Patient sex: F
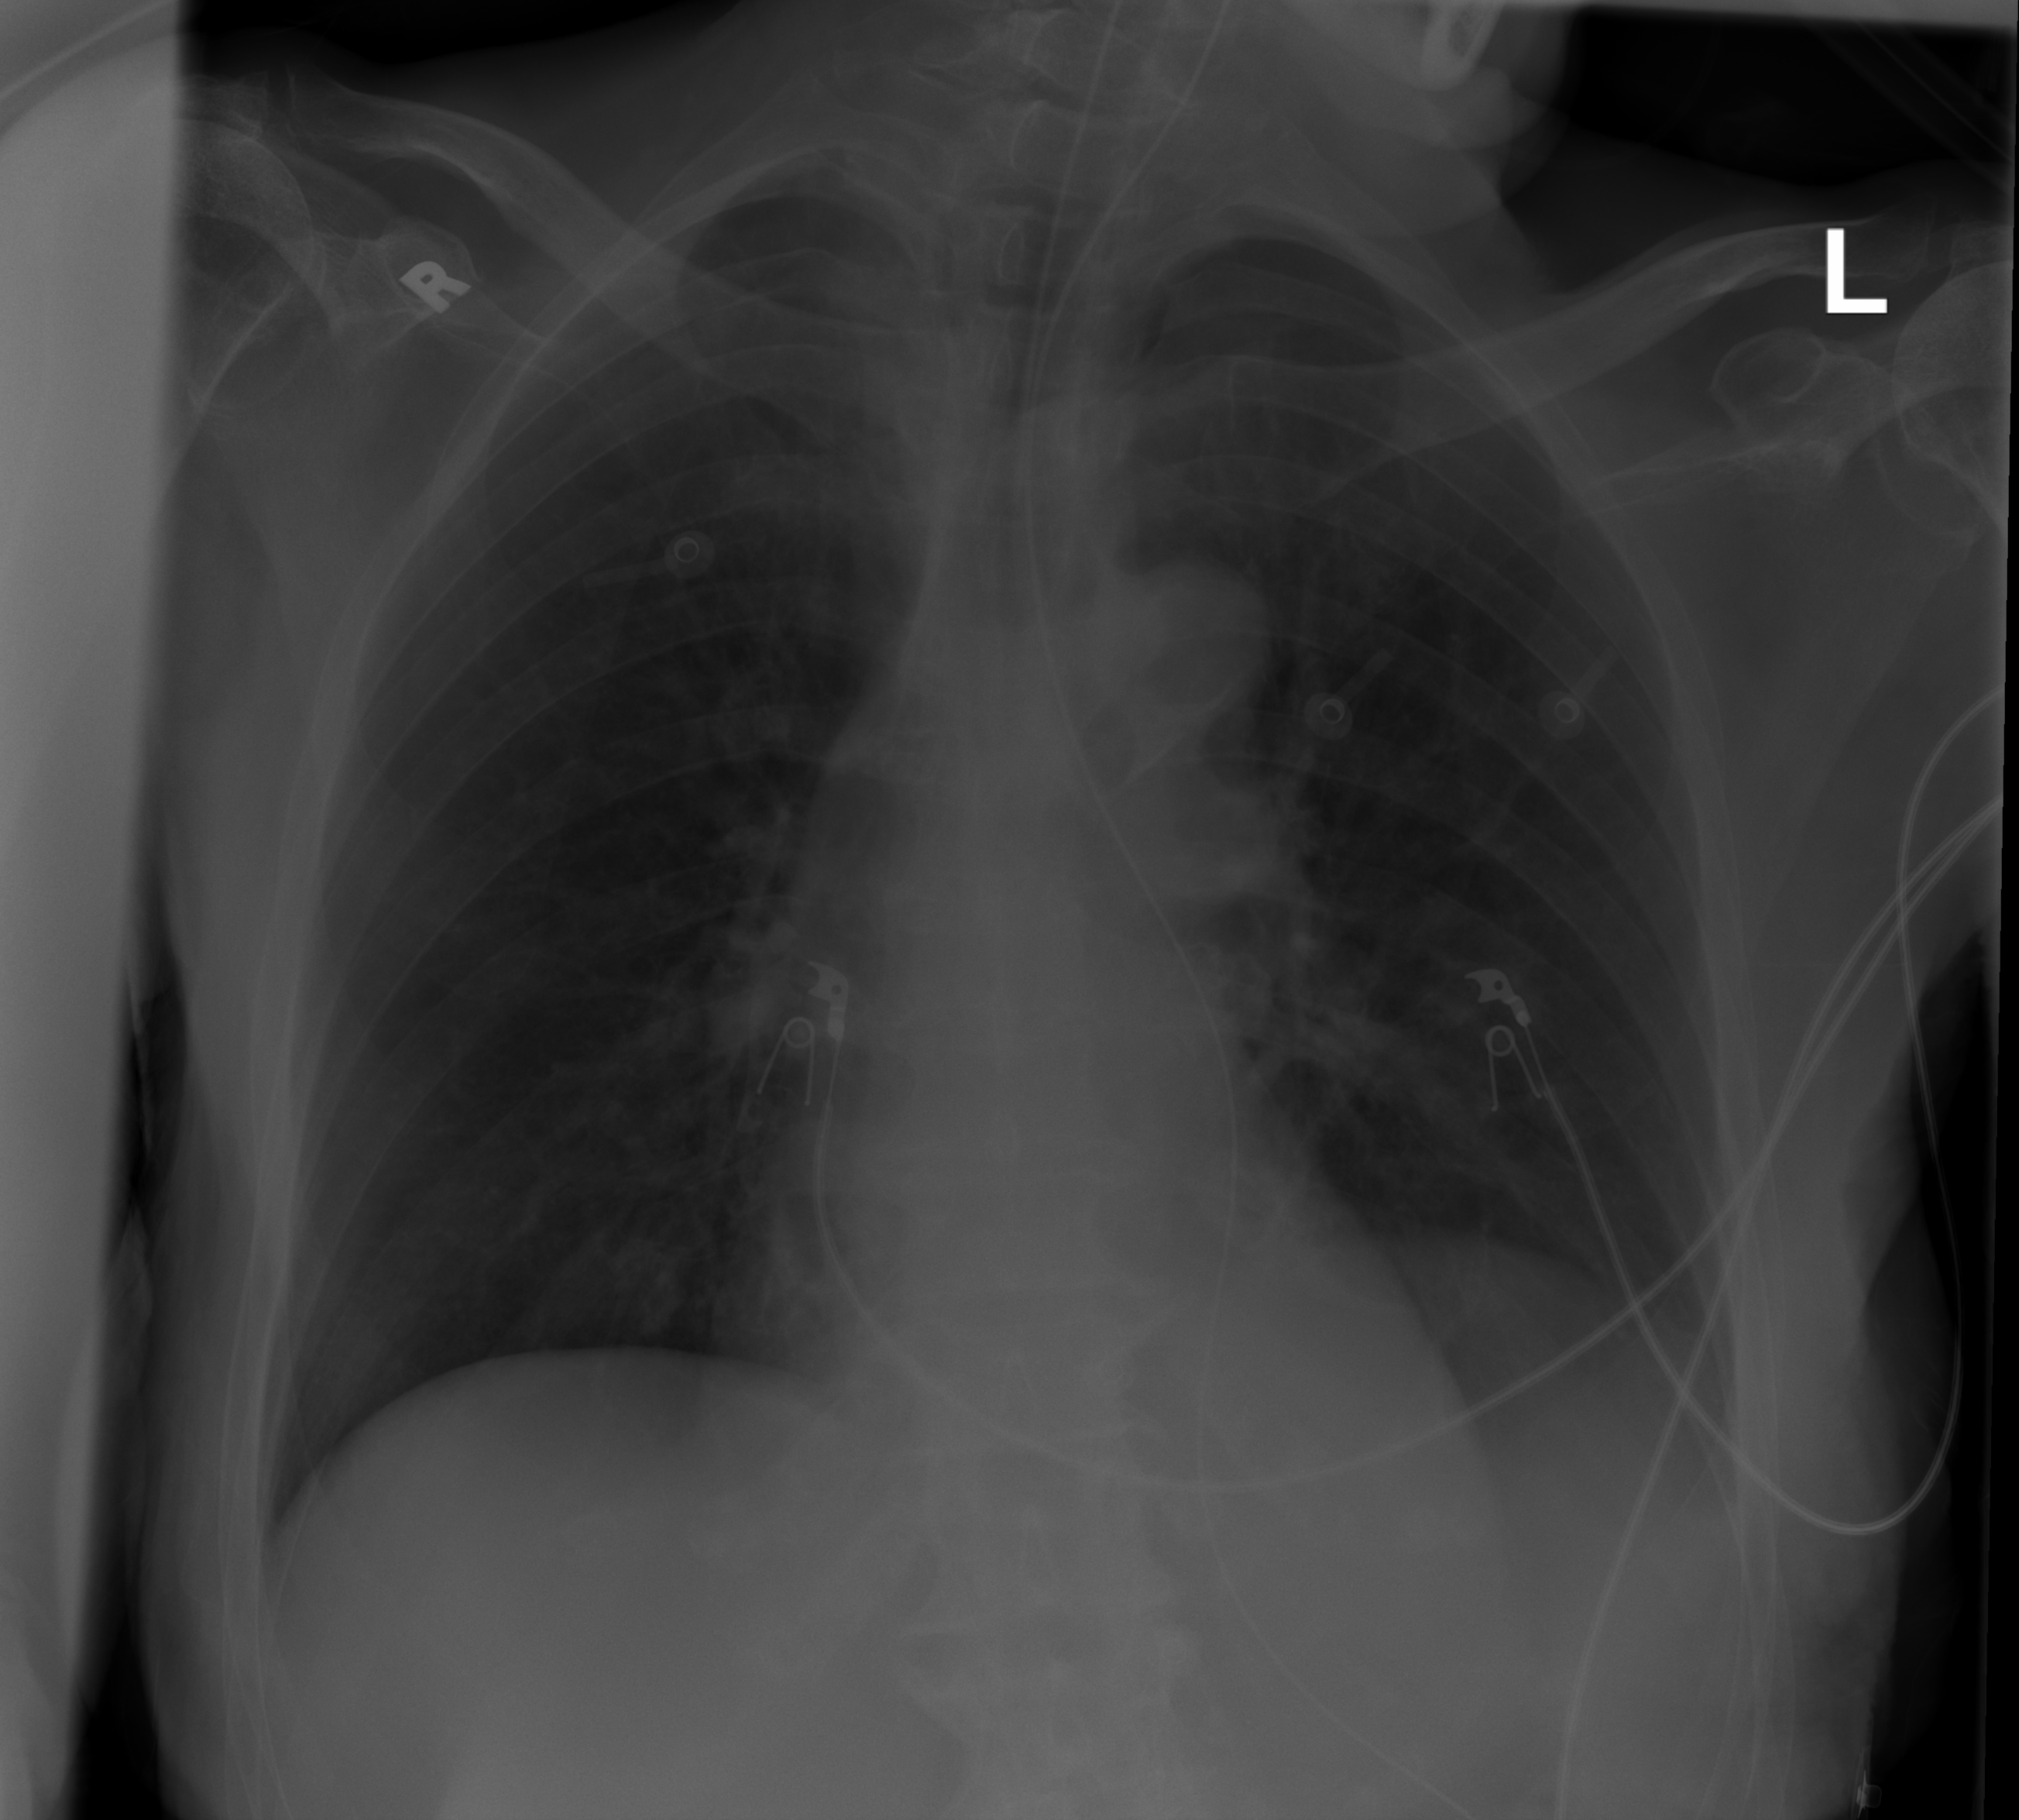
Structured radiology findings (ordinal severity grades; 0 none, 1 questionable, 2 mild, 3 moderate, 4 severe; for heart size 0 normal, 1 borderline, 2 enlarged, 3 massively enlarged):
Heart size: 0
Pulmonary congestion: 0
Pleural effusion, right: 0
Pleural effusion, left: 2
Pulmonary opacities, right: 0
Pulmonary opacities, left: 0
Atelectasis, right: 0
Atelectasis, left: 0